Interaction volume radius: 10 \u00c5
Interaction volume height: 20 \u00c5
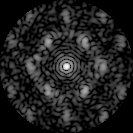
Disorder parameter: 0.6148